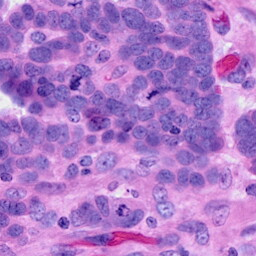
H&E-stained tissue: Ovarian